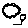
Label: flower